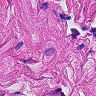
Metastatic tissue present: no